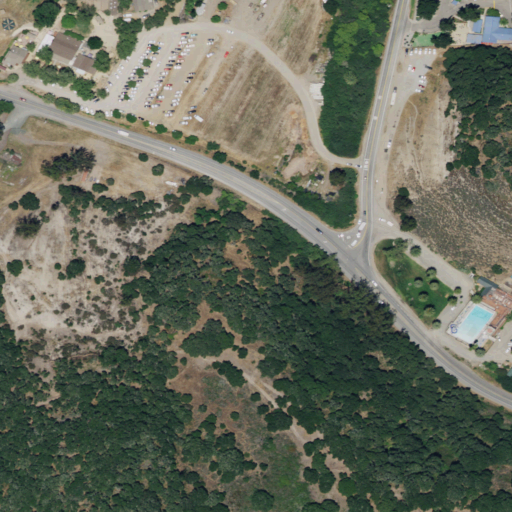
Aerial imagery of valley in California named Gragg Canyon containing low intensity development, mixed forest, shrub, open development, evergreen forest, medium intensity development, woody wetlands, and high intensity development